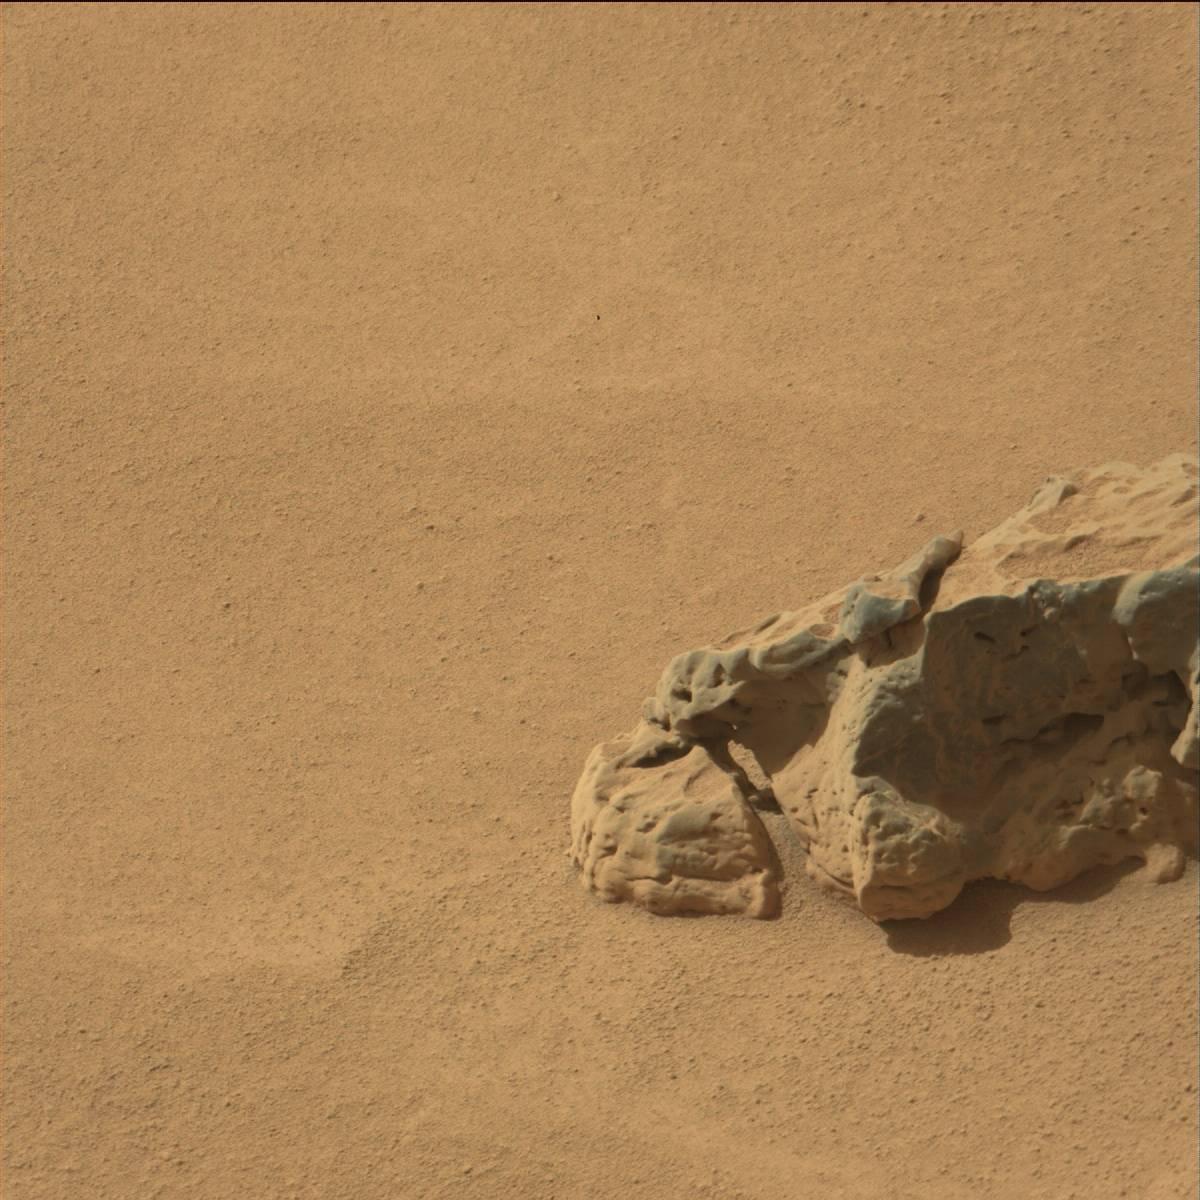
Terrain classes present: Bedrock, Sand / Soil